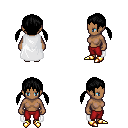
a pixel art fantasy rpg character, female body template, human, dark skin, white cape, red pants, black twin-tailed hairstyle, gold boots, four views (front, back, left, right), 2x2 character sprite sheet, small pixel art, hard edges, no anti-aliasing